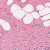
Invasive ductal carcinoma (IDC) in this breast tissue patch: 0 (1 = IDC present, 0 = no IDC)